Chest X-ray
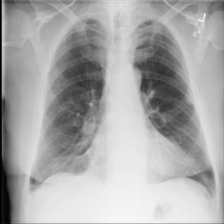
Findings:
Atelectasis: positive
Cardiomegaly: negative
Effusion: negative
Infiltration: negative
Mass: negative
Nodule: negative
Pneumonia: negative
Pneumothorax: negative
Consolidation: negative
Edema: negative
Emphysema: negative
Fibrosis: negative
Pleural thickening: negative
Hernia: negative